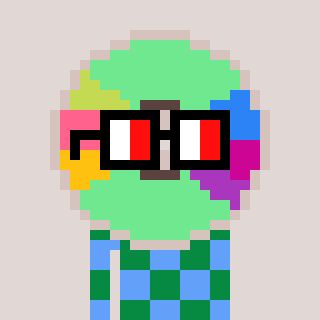
a pixel art character with square glasses with black frames and red eyes, a cd-shaped head and a blue-colored body on a warm background